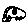
Label: car